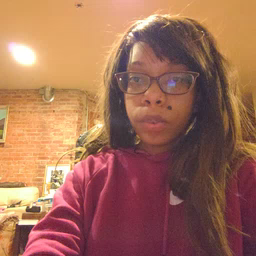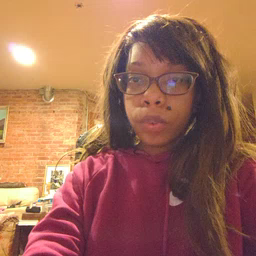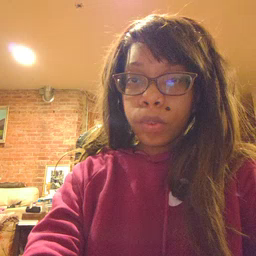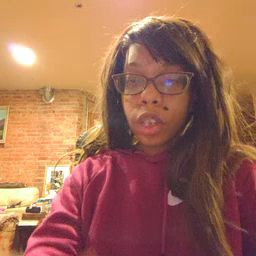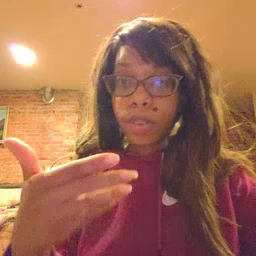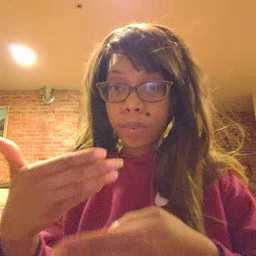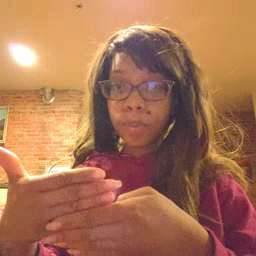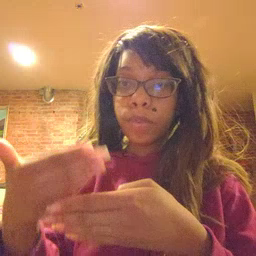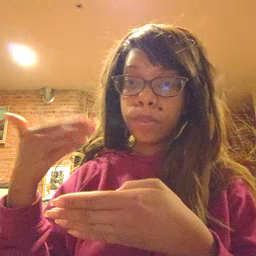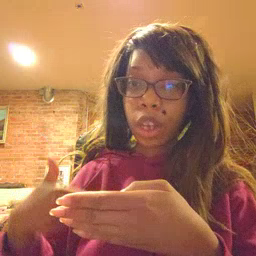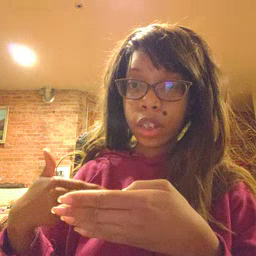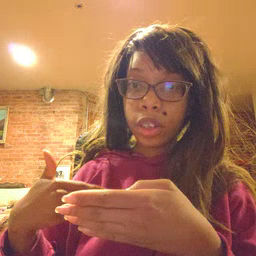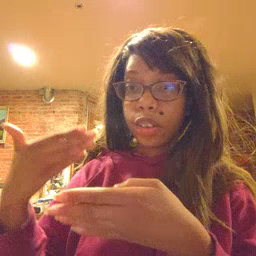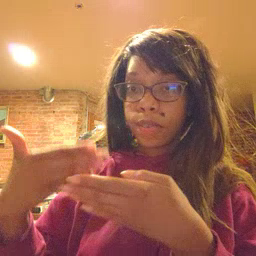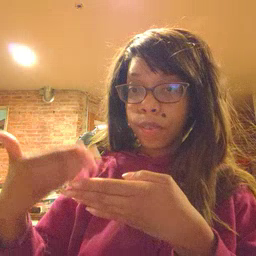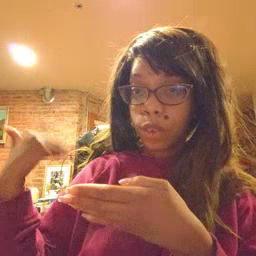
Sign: before